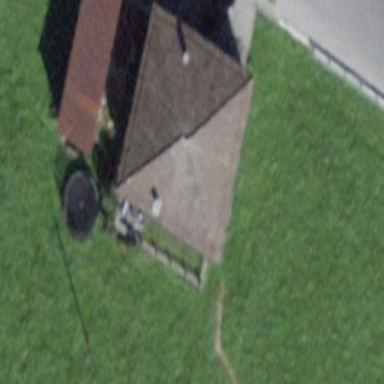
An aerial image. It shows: Detached building.